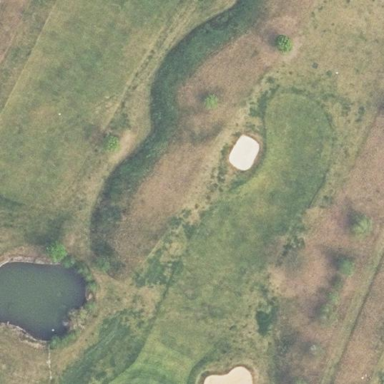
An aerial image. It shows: Scenic golf fairway.